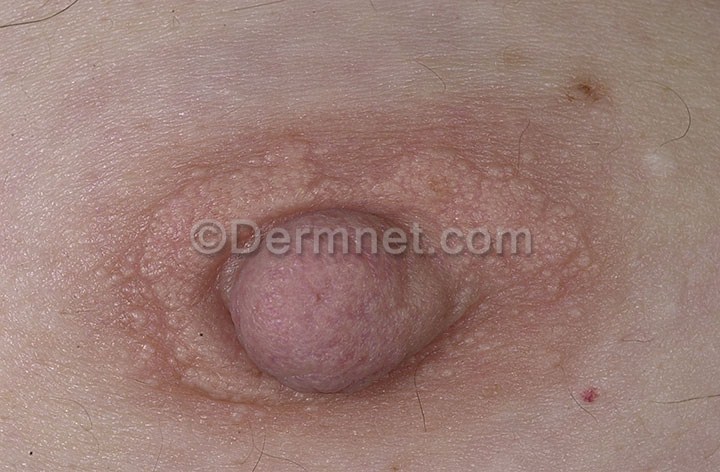
Disease: Seborrheic Keratoses and other Benign Tumors